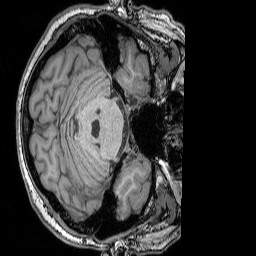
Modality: T1w
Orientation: axial
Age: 44
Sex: male
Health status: ill
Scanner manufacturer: siemens
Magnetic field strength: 3 T
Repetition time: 1.75 s
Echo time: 0.00418 s